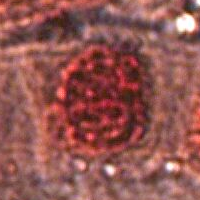
Label: prophase